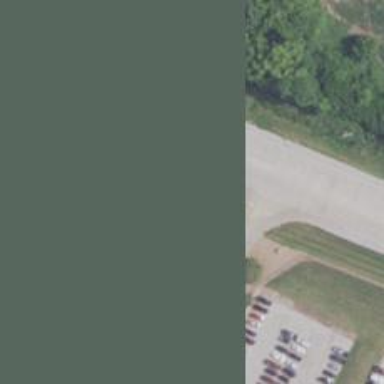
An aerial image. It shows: Service road.